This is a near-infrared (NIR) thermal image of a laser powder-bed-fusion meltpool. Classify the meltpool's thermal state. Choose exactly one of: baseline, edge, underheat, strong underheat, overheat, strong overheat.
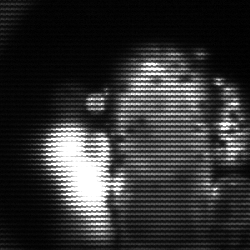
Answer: strong underheat